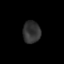
Tissue: skin
Cell type: Epithelial cells
Senescence score: 0.2526
Nuclear area (px): 381
Mean DAPI intensity: 49.976